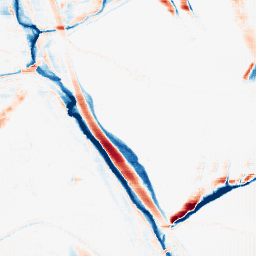
Category: morphological
Decomposition family: morphological_rect
Decomposition parameters: operation: average
width: 20
height: 5
Upsampling method: fft_zeropad
Upsampling parameters: scale: 8
Upsampling scale: 8